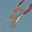
Label: 9